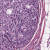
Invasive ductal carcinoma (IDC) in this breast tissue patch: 0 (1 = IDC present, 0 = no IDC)